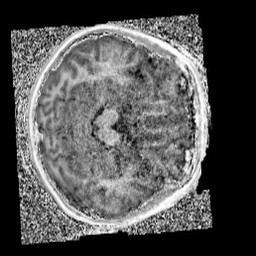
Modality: UNIT1_denoised
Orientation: axial
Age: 10
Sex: female
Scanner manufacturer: siemens
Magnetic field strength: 3 T
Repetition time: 4 s
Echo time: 0.00299 s